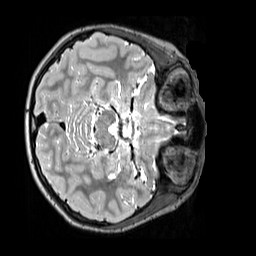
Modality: T2w
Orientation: axial
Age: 9
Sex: male
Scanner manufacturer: siemens
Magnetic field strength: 3 T
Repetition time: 3.2 s
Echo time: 0.408 s